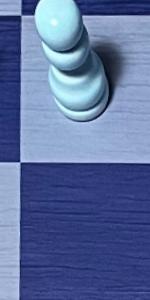
Label: Empty